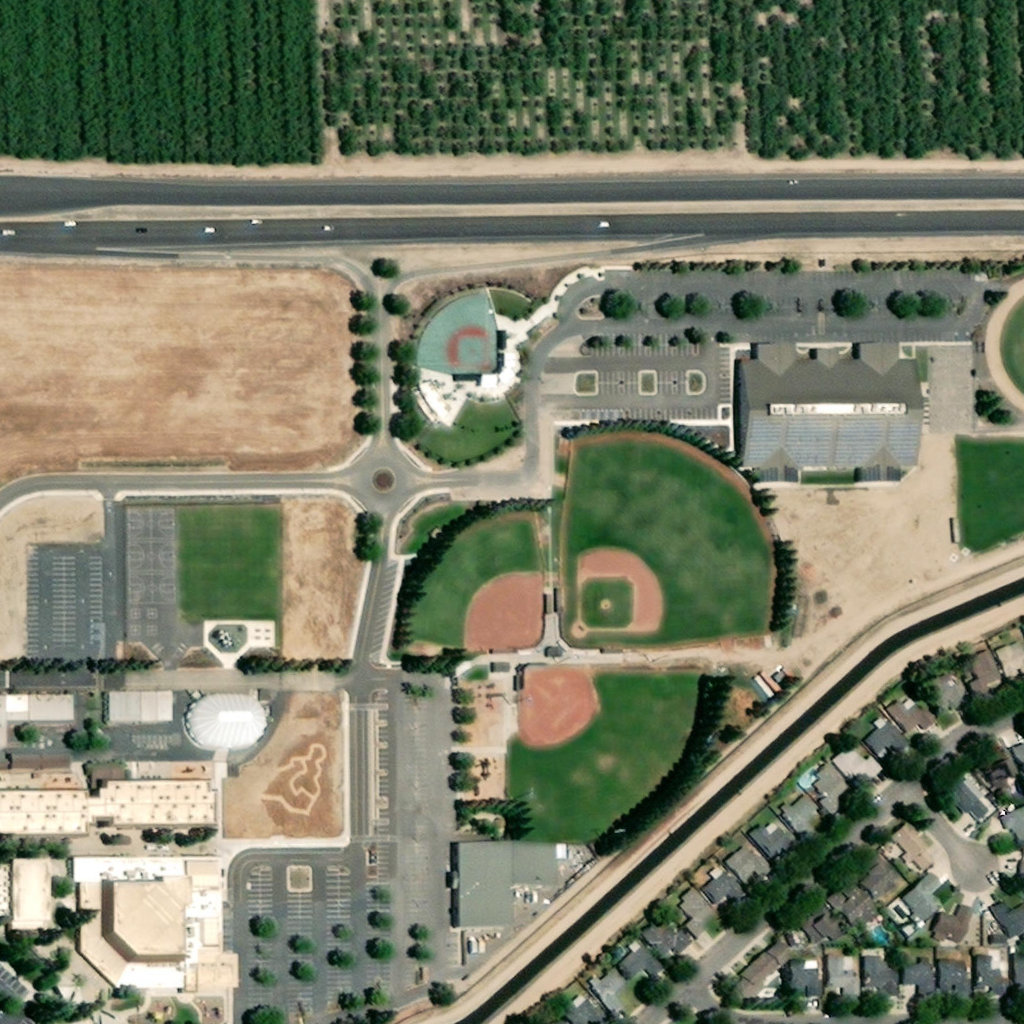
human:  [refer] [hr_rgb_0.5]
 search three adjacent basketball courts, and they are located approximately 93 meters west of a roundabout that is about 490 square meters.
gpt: <box>[[12, 49, 17, 58, 0]]</box>